Question: I have a table in Oracle with four columns.

Now user can enter input string as "operation Knee right" (which is valid) to my query and my query should return the ICD Code (IKR123) which matches most of the word in DiagnosisName column.
Following is my current query.(Not giving the proper output)
'''
SELECT diagnosisname
FROM
(SELECT diagnosisname,
UTL_MATCH.jaro_winkler_similarity('%operation Knee right%',diagnosisname)
FROM icd_code
ORDER BY UTL_MATCH.EDIT_DISTANCE_SIMILARITY('%operation Knee right%',diagnosisname) DESC
)
WHERE ROWNUM<2;
'''
This query giving me the output as "Left Knee Operation" but my expectation is "Right Knee Operation".
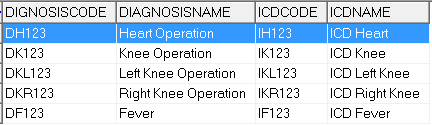
Answer: There are few things to note about your usage of <URL>:
- -
> ORDER BY UTL_MATCH.EDIT_DISTANCE_SIMILARITY('%operation Knee right%',diagnosisname) DESC
This is not going to give you correct result. Since, you are only considering the possible similarity, however, not considering the data entry errors. So, you must use .
> operation Knee right
You need to keep in mind the of the input and the column values to compare. They must be in similar case for a correct match. You are passing the input in , however, your column values are in . Better convert both the column values and the input to a similar case.
Let's look at the below to understand:
'''
SQL> WITH DATA AS(
2 SELECT 'Heart Operation' diagnosis_name, 'IH123' icd_code FROM dual UNION ALL
3 SELECT 'Knee Operation' diagnosis_name, 'IK123' icd_code FROM dual UNION ALL
4 SELECT 'Left Knee Operation' diagnosis_name, 'IKL123' icd_code FROM dual UNION ALL
5 SELECT 'Right Knee Operation' diagnosis_name, 'IKR123' icd_code FROM dual UNION ALL
6 SELECT 'Fever' diagnosis_name, 'IF123' icd_code FROM dual
7 )
8 SELECT t.*,
9 utl_match.edit_distance_similarity(upper(diagnosis_name),upper('operation Knee right')) eds,
10 UTL_MATCH.jaro_winkler_similarity (upper(diagnosis_name),upper('operation Knee right')) jws
11 FROM DATA t
12 ORDER BY jws DESC
13 /
DIAGNOSIS_NAME ICD_CO EDS JWS
-------------------- ------ ---------- ----------
Right Knee Operation IKR123 20 72
Knee Operation IK123 20 70
Heart Operation IH123 25 68
Left Knee Operation IKL123 25 64
Fever IF123 15 47
SQL>
'''
So, you see how both are different from each other. does a better job in identifying the and giving the . Based on that, simply choose the first row after sorting it in descending order:
'''
SQL> WITH DATA AS(
2 SELECT 'Heart Operation' diagnosis_name, 'IH123' icd_code FROM dual UNION ALL
3 SELECT 'Knee Operation' diagnosis_name, 'IK123' icd_code FROM dual UNION ALL
4 SELECT 'Left Knee Operation' diagnosis_name, 'IKL123' icd_code FROM dual UNION ALL
5 SELECT 'Right Knee Operation' diagnosis_name, 'IKR123' icd_code FROM dual UNION ALL
6 SELECT 'Fever' diagnosis_name, 'IF123' icd_code FROM dual
7 )
8 SELECT diagnosis_name
9 FROM
10 (SELECT t.*,
11 utl_match.edit_distance_similarity(upper(diagnosis_name),upper('operation Knee right')) eds,
12 UTL_MATCH.jaro_winkler_similarity (upper(diagnosis_name),upper('operation Knee right')) jws
13 FROM DATA t
14 ORDER BY jws DESC
15 )
16 WHERE rownum = 1
17 /
DIAGNOSIS_NAME
--------------------
Right Knee Operation
SQL>
'''